Question: I would like to create a color ramp centered on 0.
The following code:
'''
library(raster)
librayr(RColorBrewer)
xmin = -124.413
xmax = -66.883
ymin = 25.9425
ymax = 48.9885
nrows = 215
ncols = 254
empty_raster = raster(xmn=xmin, ymn=ymin, nrows = nrows, ncols = ncols)
zscores_coords = cbind(seq(from=-124.413, to=-66.883, length.out=1212),
seq(from=25.9425, to=48.9885, length.out=1212))
zscores_raster = rasterize(zscores_coords, empty_raster, field = 1)
x_coord_raster = rasterize(zscores_coords, zscores_raster,
field=zscores_coords[,1])
y_coord_raster = rasterize(zscores_coords, zscores_raster,
field=zscores_coords[,2])
BUD_zscores_coordinates =
data.frame(x = zscores_coords[,1], y = zscores_coords[,2],
BUD_zscores = seq(from=-20.51558, to=14.34510, length.out=1212))
coordinates(BUD_zscores_coordinates) = ~x+y
zscores_pres = rasterize(BUD_zscores_coordinates, zscores_raster, field=1)
zscores_points = rasterToPoints(zscores_pres)
zscores_points = zscores_points[,c(1:2)]
zscores_nodes = rasterize(BUD_zscores_coordinates, empty_raster,
field = BUD_zscores_coordinates$BUD_zscores,
fun = mean)
#Plot!
colorramp = brewer.pal(11,"RdBu")
applycolors = colorRampPalette(colorramp)
plot(zscores_nodes, xlim = c(xmin, xmax), ylim = c(ymin, ymax),
col = applycolors(100))
'''
Produces the following graphic:

In which '0' is in the light blue section of the color ramp. Any advice on how to make it align with the white section? I've struggled with using breaks to no avail.
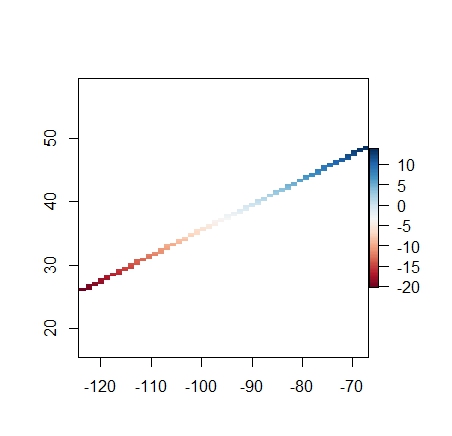
Answer: Using this answer: <URL>, I was able to get what I needed for my problem.
'''
library(raster)
library(RColorBrewer)
xmin = -124.413
xmax = -66.883
ymin = 25.9425
ymax = 48.9885
nrows = 215
ncols = 254
empty_raster = raster(xmn=xmin, ymn=ymin, nrows = nrows, ncols = ncols)
zscores_coords = cbind(seq(from=-124.413, to=-66.883, length.out=1212),
seq(from=25.9425, to=48.9885, length.out=1212))
zscores_raster = rasterize(zscores_coords, empty_raster, field = 1)
x_coord_raster = rasterize(zscores_coords, zscores_raster,
field=zscores_coords[,1])
y_coord_raster = rasterize(zscores_coords, zscores_raster,
field=zscores_coords[,2])
BUD_zscores_coordinates =
data.frame(x = zscores_coords[,1], y = zscores_coords[,2],
BUD_zscores = seq(from=-20.51558, to=14.34510, length.out=1212))
coordinates(BUD_zscores_coordinates) = ~x+y
zscores_pres = rasterize(BUD_zscores_coordinates, zscores_raster, field=1)
zscores_points = rasterToPoints(zscores_pres)
zscores_points = zscores_points[,c(1:2)]
zscores_nodes = rasterize(BUD_zscores_coordinates, empty_raster,
field = BUD_zscores_coordinates$BUD_zscores,
fun = mean)
zscores_stack = stack(zscores_nodes, zscores_raster, x_coord_raster,
y_coord_raster)
zscores_table = extract(zscores_stack, zscores_points)
#Plot! (bluer = flyway zscores > eBird szcores; red = eBird zscores >
#flyway zscores)
nHalf = nrow(zscores_table)/2
Min = min(zscores_table[,1])
Max = max(zscores_table[,1])
Thresh = 0
## Make vector of colors for values below threshold
rc1 = colorRampPalette(colors = c("red", "white"), space="Lab")(nHalf)
## Make vector of colors for values above threshold
rc2 = colorRampPalette(colors = c("white", "blue"), space="Lab")(nHalf)
rampcols = c(rc1, rc2)
## In your example, this line sets the color for values between 49 and 51.
rampcols[c(nHalf, nHalf+1)] = rgb(t(col2rgb("white")), maxColorValue=256)
rb1 = seq(Min, Thresh, length.out=nHalf+1)
rb2 = seq(Thresh, Max, length.out=nHalf+1)[-1]
rampbreaks = c(rb1, rb2)
r.range = c(Min, Max)
plot(zscores_nodes, xlim = c(xmin, xmax), ylim = c(ymin, ymax),
col = rampcols, breaks=rampbreaks, legend.width = 1, legend.shrink = 0.75,
axis.args=list(at=c(-20, 0, 14), labels=c(-20, 0, 14),
cex.axis=0.6),
legend.args=list(text='Z-Score', side=4, font=2, line=2.5, cex=0.8))
'''
Yielding this:

Where 0 is nicely centered on the white zone.